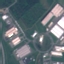
Label: Industrial